Question: I've licensed some audio clips, but some of them come with what I have learned is a "DC Offset" that should normally have been removed during production.
Audacity's "Normalize" filter is able to fix a static DC Offset, but after applying it to my audio clips, I noticed that their DC offset varies (within 0.5 seconds it could go from 0.05 to 0.03 along a normalized amplitude range). For example:

To the left, silence is at 0.02, to the right, it's at 0.00 - this is after normalization by Audacity.
With me not being an audio engineer and not having any professional tools, is there a way to fix this?
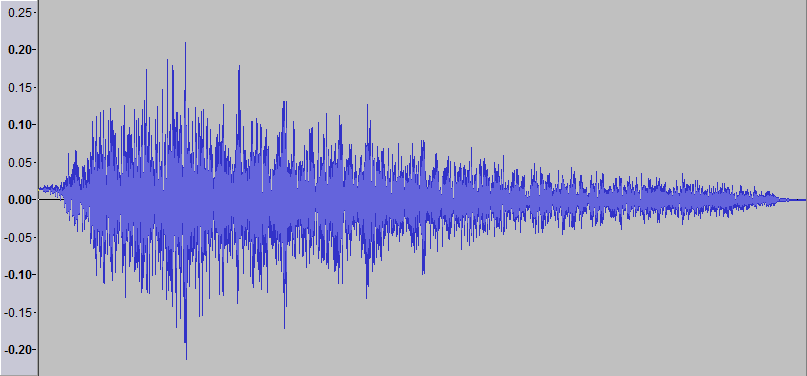
Answer: A DC offset is a frequency component at 0 Hz. The "wandering DC offset" will be made of very low frequency components, so you should be able to remove this by using a high-pass filter with a cutoff of around 15 Hz. That way, you'll remove any sub-sonic DC related stuff without altering the audible frequency range.
Use a filter with a steep rolloff. Seeing as you're doing this offline, you can use a simple IIR type and filter the signal in both forward and reverse directions to remove any phase distortion that would otherwise be imposed by the filtering.
If you use matlab, the operation would look something like this . .
'''
[x, fs] = wavread('myfile.wav');
[b,a] = butter(8, 15/(fs/2), 'highpass');
y = filtfilt(b,a,x);
'''